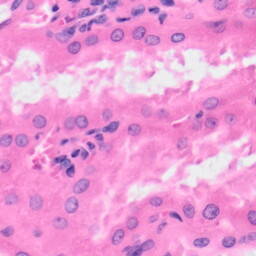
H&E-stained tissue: Kidney